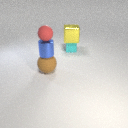
small cyan rubber cube below large yellow metal cube